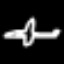
Label: airplane